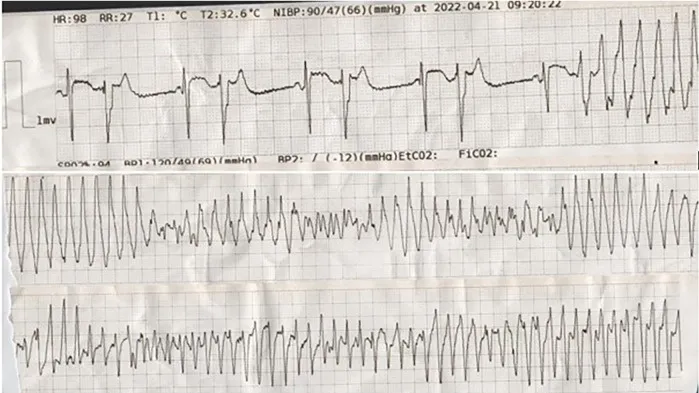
The tracing shows bigeminal PVBs with short coupling intervals (R on T), which degenerated into torsade de pointes.
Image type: electrography (ekg)